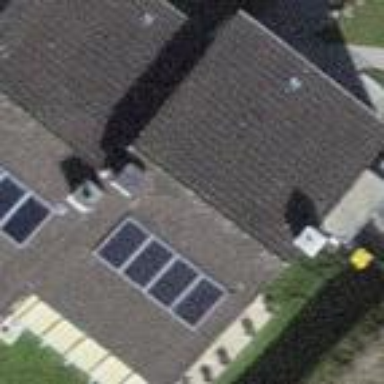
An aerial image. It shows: Building with gabled roof oriented across.